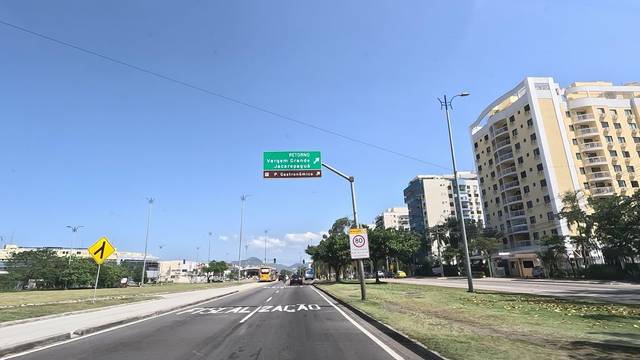
Region: Brazil
Coordinates: -23.008, -43.441